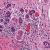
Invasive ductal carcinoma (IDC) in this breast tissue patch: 0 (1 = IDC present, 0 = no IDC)